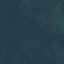
Land use / land cover class: Forest